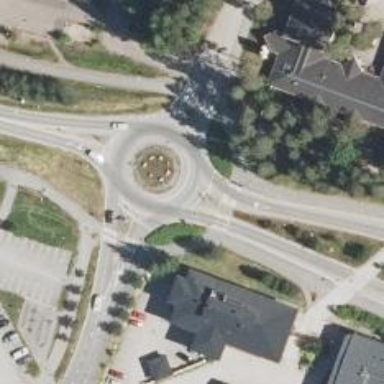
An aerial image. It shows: Secondary road with asphalt surface leading to roundabout junction.